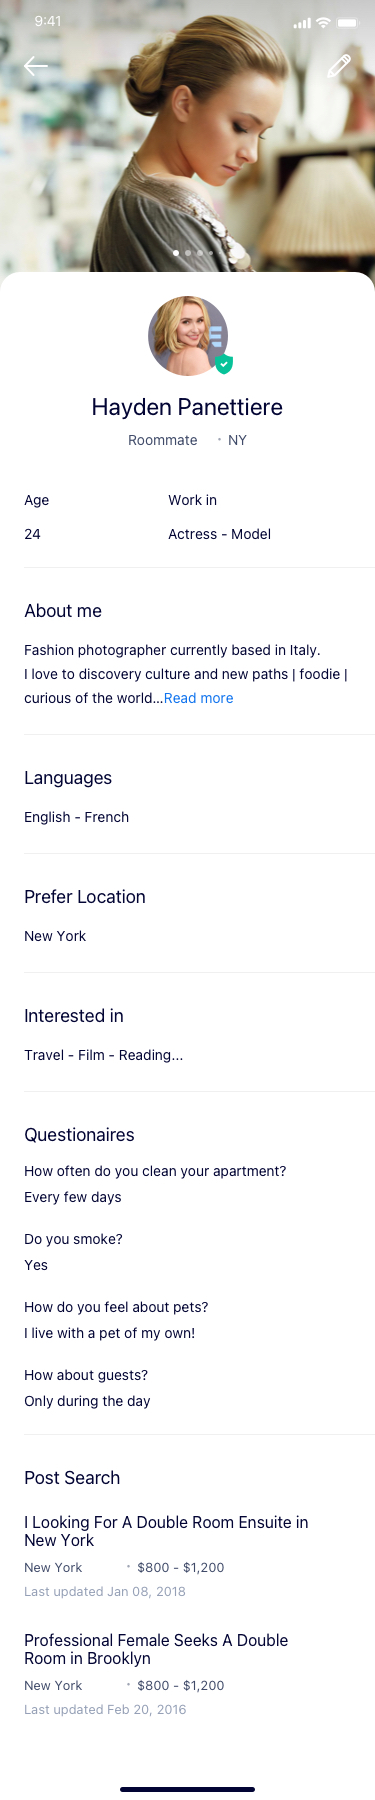
Text in this UI design:

Hayden Panettiere
Roommate
NY
·
Age
Work in
24
Actress - Model
About me
Fashion photographer currently based in Italy.
I love to discovery culture and new paths | foodie | curious of the world…Read more
Languages
English - French
Prefer Location
New York
Interested in
Travel - Film - Reading...
Questionaires
How often do you clean your apartment?
Every few days
Do you smoke?
Yes
How do you feel about pets?
I live with a pet of my own!
How about guests?
Only during the day
Post Search
I Looking For A Double Room Ensuite in
New York
Last updated Jan 08, 2018
Professional Female Seeks A Double
Room in Brooklyn
Last updated Feb 20, 2016